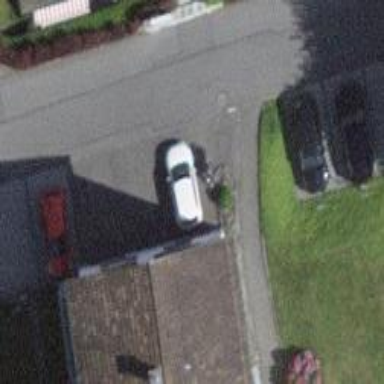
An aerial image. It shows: Street side parking area.